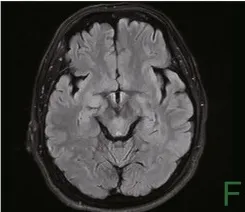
There was no noticeable abnormality in cranial magnetic resonance imaging (D-F).
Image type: radiology (mri)